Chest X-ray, PA view. Patient: 50 years old, sex M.
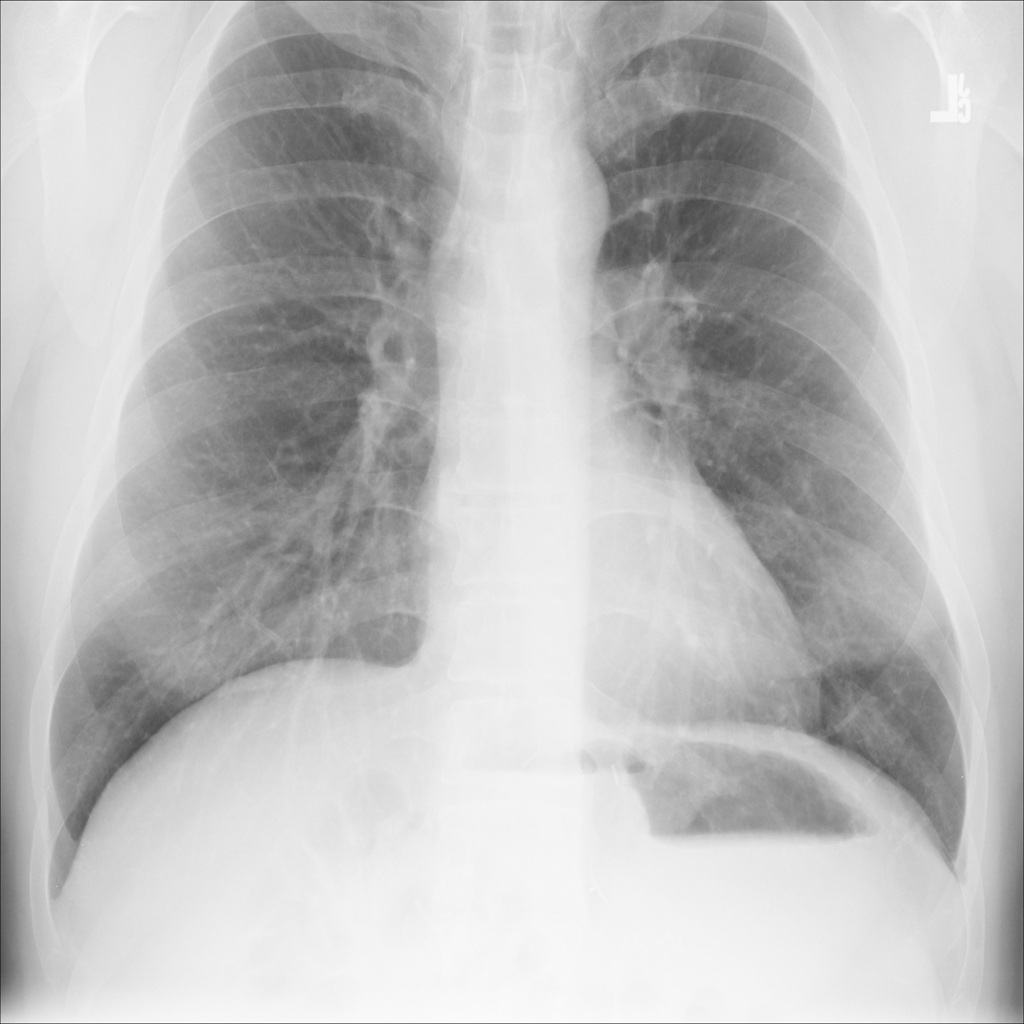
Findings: Infiltration